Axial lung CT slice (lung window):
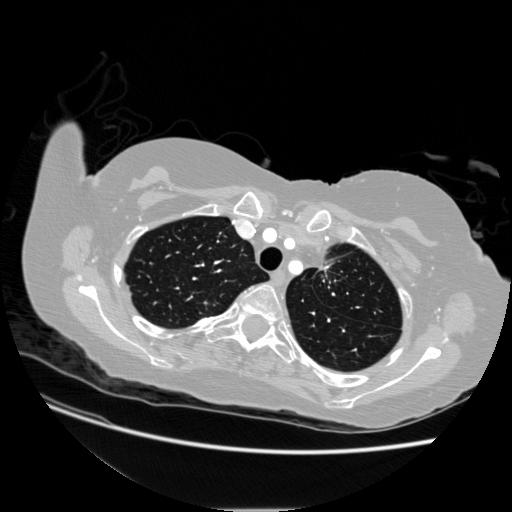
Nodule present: no